Question: Hi in my iPhone App I am implementing coreplot VarticalBar Chart
Though I am taking Larger value For Y axis but It is displaying upto certain limit only as shown in image it is displaying bar upto N500000 only but Actually I am Passing Larger Value. (I am Passing value through Graph Array given below)
What could be the problem??
Please Help.
Here is the Image and code,

Here I am Passing value for YRange
plotSpace.yRange = [CPPlotRange plotRangeWithLocation:CPDecimalFromFloat(-<PHONE>) length:CPDecimalFromFloat(<PHONE>)];
plotSpace.xRange = [CPPlotRange plotRangeWithLocation:CPDecimalFromFloat(0.0f) length:CPDecimalFromFloat(21.0f)];
code for Generating Y axis labels
'''
CPXYAxis *y = axisSet.yAxis;
y.axisLineStyle =nil;
y.majorTickLineStyle = nil;
y.minorTickLineStyle = nil;
y.majorIntervalLength = CPDecimalFromString(@"<PHONE>");
y.orthogonalCoordinateDecimal = CPDecimalFromString(@"0.0");
'''
Here I am giving value of Tick mark Location
'''
NSArray *marginArray =[NSArray arrayWithObjects:
[NSDecimalNumber numberWithInt:-<PHONE>],
[NSDecimalNumber numberWithInt:-<PHONE>],
[NSDecimalNumber numberWithInt:00],
[NSDecimalNumber numberWithInt:<PHONE>],
[NSDecimalNumber numberWithInt:<PHONE>],
[NSDecimalNumber numberWithInt:<PHONE>],
[NSDecimalNumber numberWithInt:<PHONE>],
nil];
'''
Here I am giving Label Name
'''
y.labelingPolicy = CPAxisLabelingPolicyNone;
NSArray *yAxisLabels1 = [NSArray arrayWithObjects:@"-N5000000", @"-N2500000",@"N0",@"N2500000",@"N5000000", @"N7500000",@"N10000000", nil];
'''
.
'''
int labelLocation1;
labelLocation1 = 0;
NSMutableArray *custLabels1 = [NSMutableArray arrayWithCapacity:[yAxisLabels1 count]];
NSLog(@" %d",[yAxisLabels1 count]);
for (NSNumber *tickLocat1 in marginArray)
{
CPAxisLabel *newLabel1 = [[CPAxisLabel alloc] initWithText: [yAxisLabels1 objectAtIndex:labelLocation1++]
textStyle:y.labelTextStyle];
newLabel1.tickLocation = [tickLocat1 decimalValue];
newLabel1.offset = 3.0;//y.labelOffset;
[custLabels1 addObject:newLabel1];
[newLabel1 release];
}
y.axisLabels = [NSSet setWithArray:custLabels1];
y.majorTickLocations = [NSSet setWithArray:marginArray];
y.title = @"Y Axis";
y.titleOffset = 45.0f;
y.titleLocation = CPDecimalFromFloat(150.0f);
'''
I am Passing this Array for ploting graph
'''
NSArray *roiGraph = [NSArray arrayWithObjects:
[NSDecimalNumber numberWithInt:-<PHONE>],
[NSDecimalNumber numberWithInt:5000],
[NSDecimalNumber numberWithInt:<PHONE>],
[NSDecimalNumber numberWithInt:-<PHONE>],
[NSDecimalNumber numberWithInt:<PHONE>],
[NSDecimalNumber numberWithInt:20005],
[NSDecimalNumber numberWithInt:50000],
[NSDecimalNumber numberWithInt:<PHONE>],
[NSDecimalNumber numberWithInt:400000],
[NSDecimalNumber numberWithInt:220000],
nil];
'''
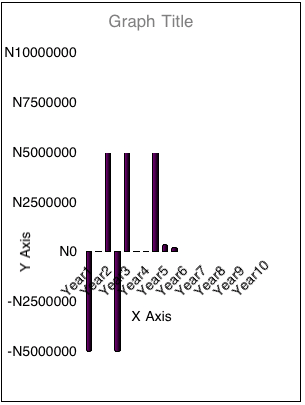
Answer: Look carefully to this line
'''
plotSpace.yRange = [CPPlotRange plotRangeWithLocation:CPDecimalFromFloat(-<PHONE>) length:CPDecimalFromFloat(<PHONE>)];
'''
You set length to 10 mln, and this mean that visible area is in (-5 mln to +5 mln). Setup length to other value, 15 mln for you example, and see results again.